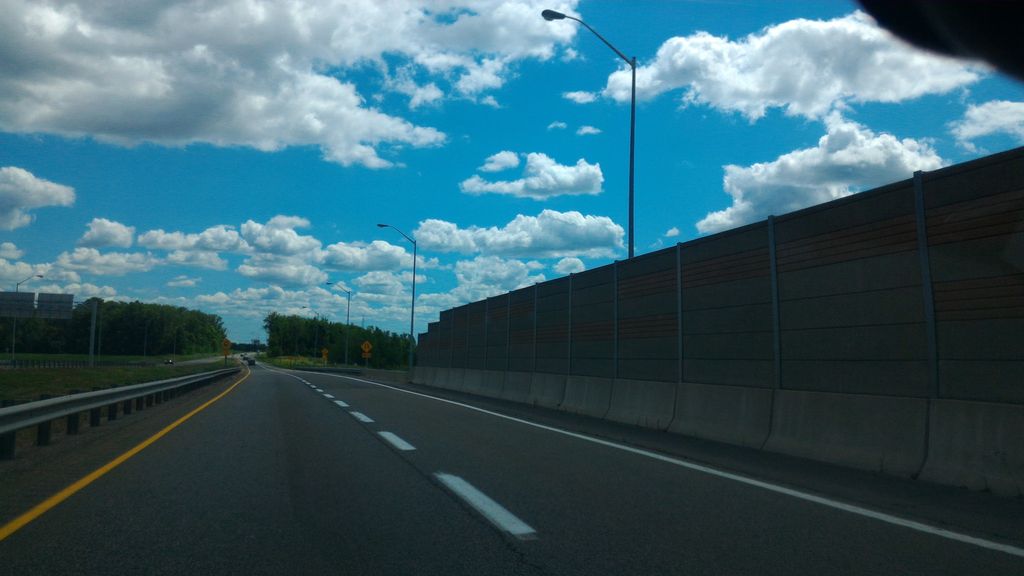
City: hamilton